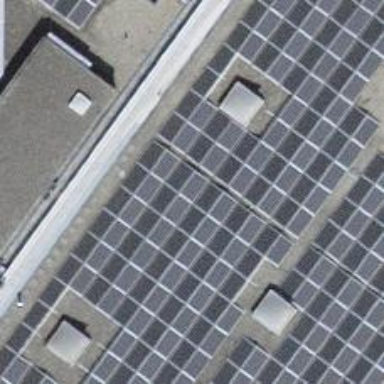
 consisting of solar photovoltaic panels."